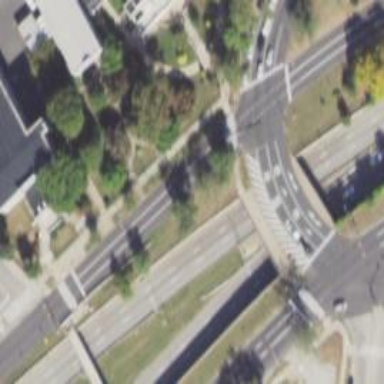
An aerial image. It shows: Footway on bridge.